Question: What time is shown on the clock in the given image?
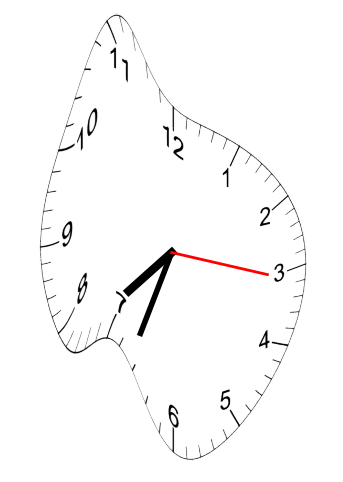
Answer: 07:33:16